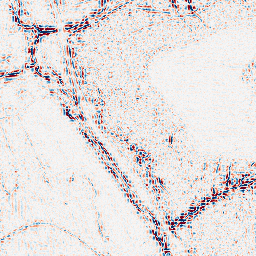
Category: wavelet
Decomposition family: wavelet_biorthogonal
Decomposition parameters: wavelet: bior5.5
level: 2
Upsampling method: cubic_catmull_rom
Upsampling parameters: scale: 8
Upsampling scale: 8